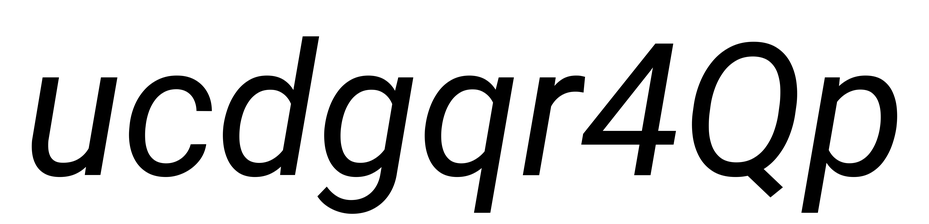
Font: Roboto-Italic_Italic